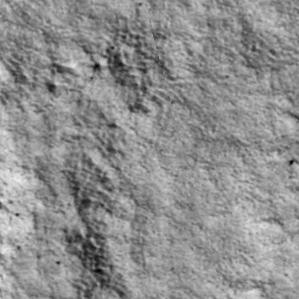
Label: non_frost